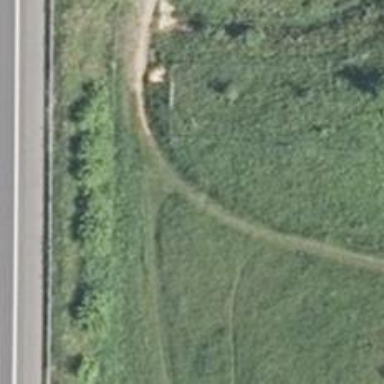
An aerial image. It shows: Path.